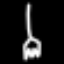
Label: fork